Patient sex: M
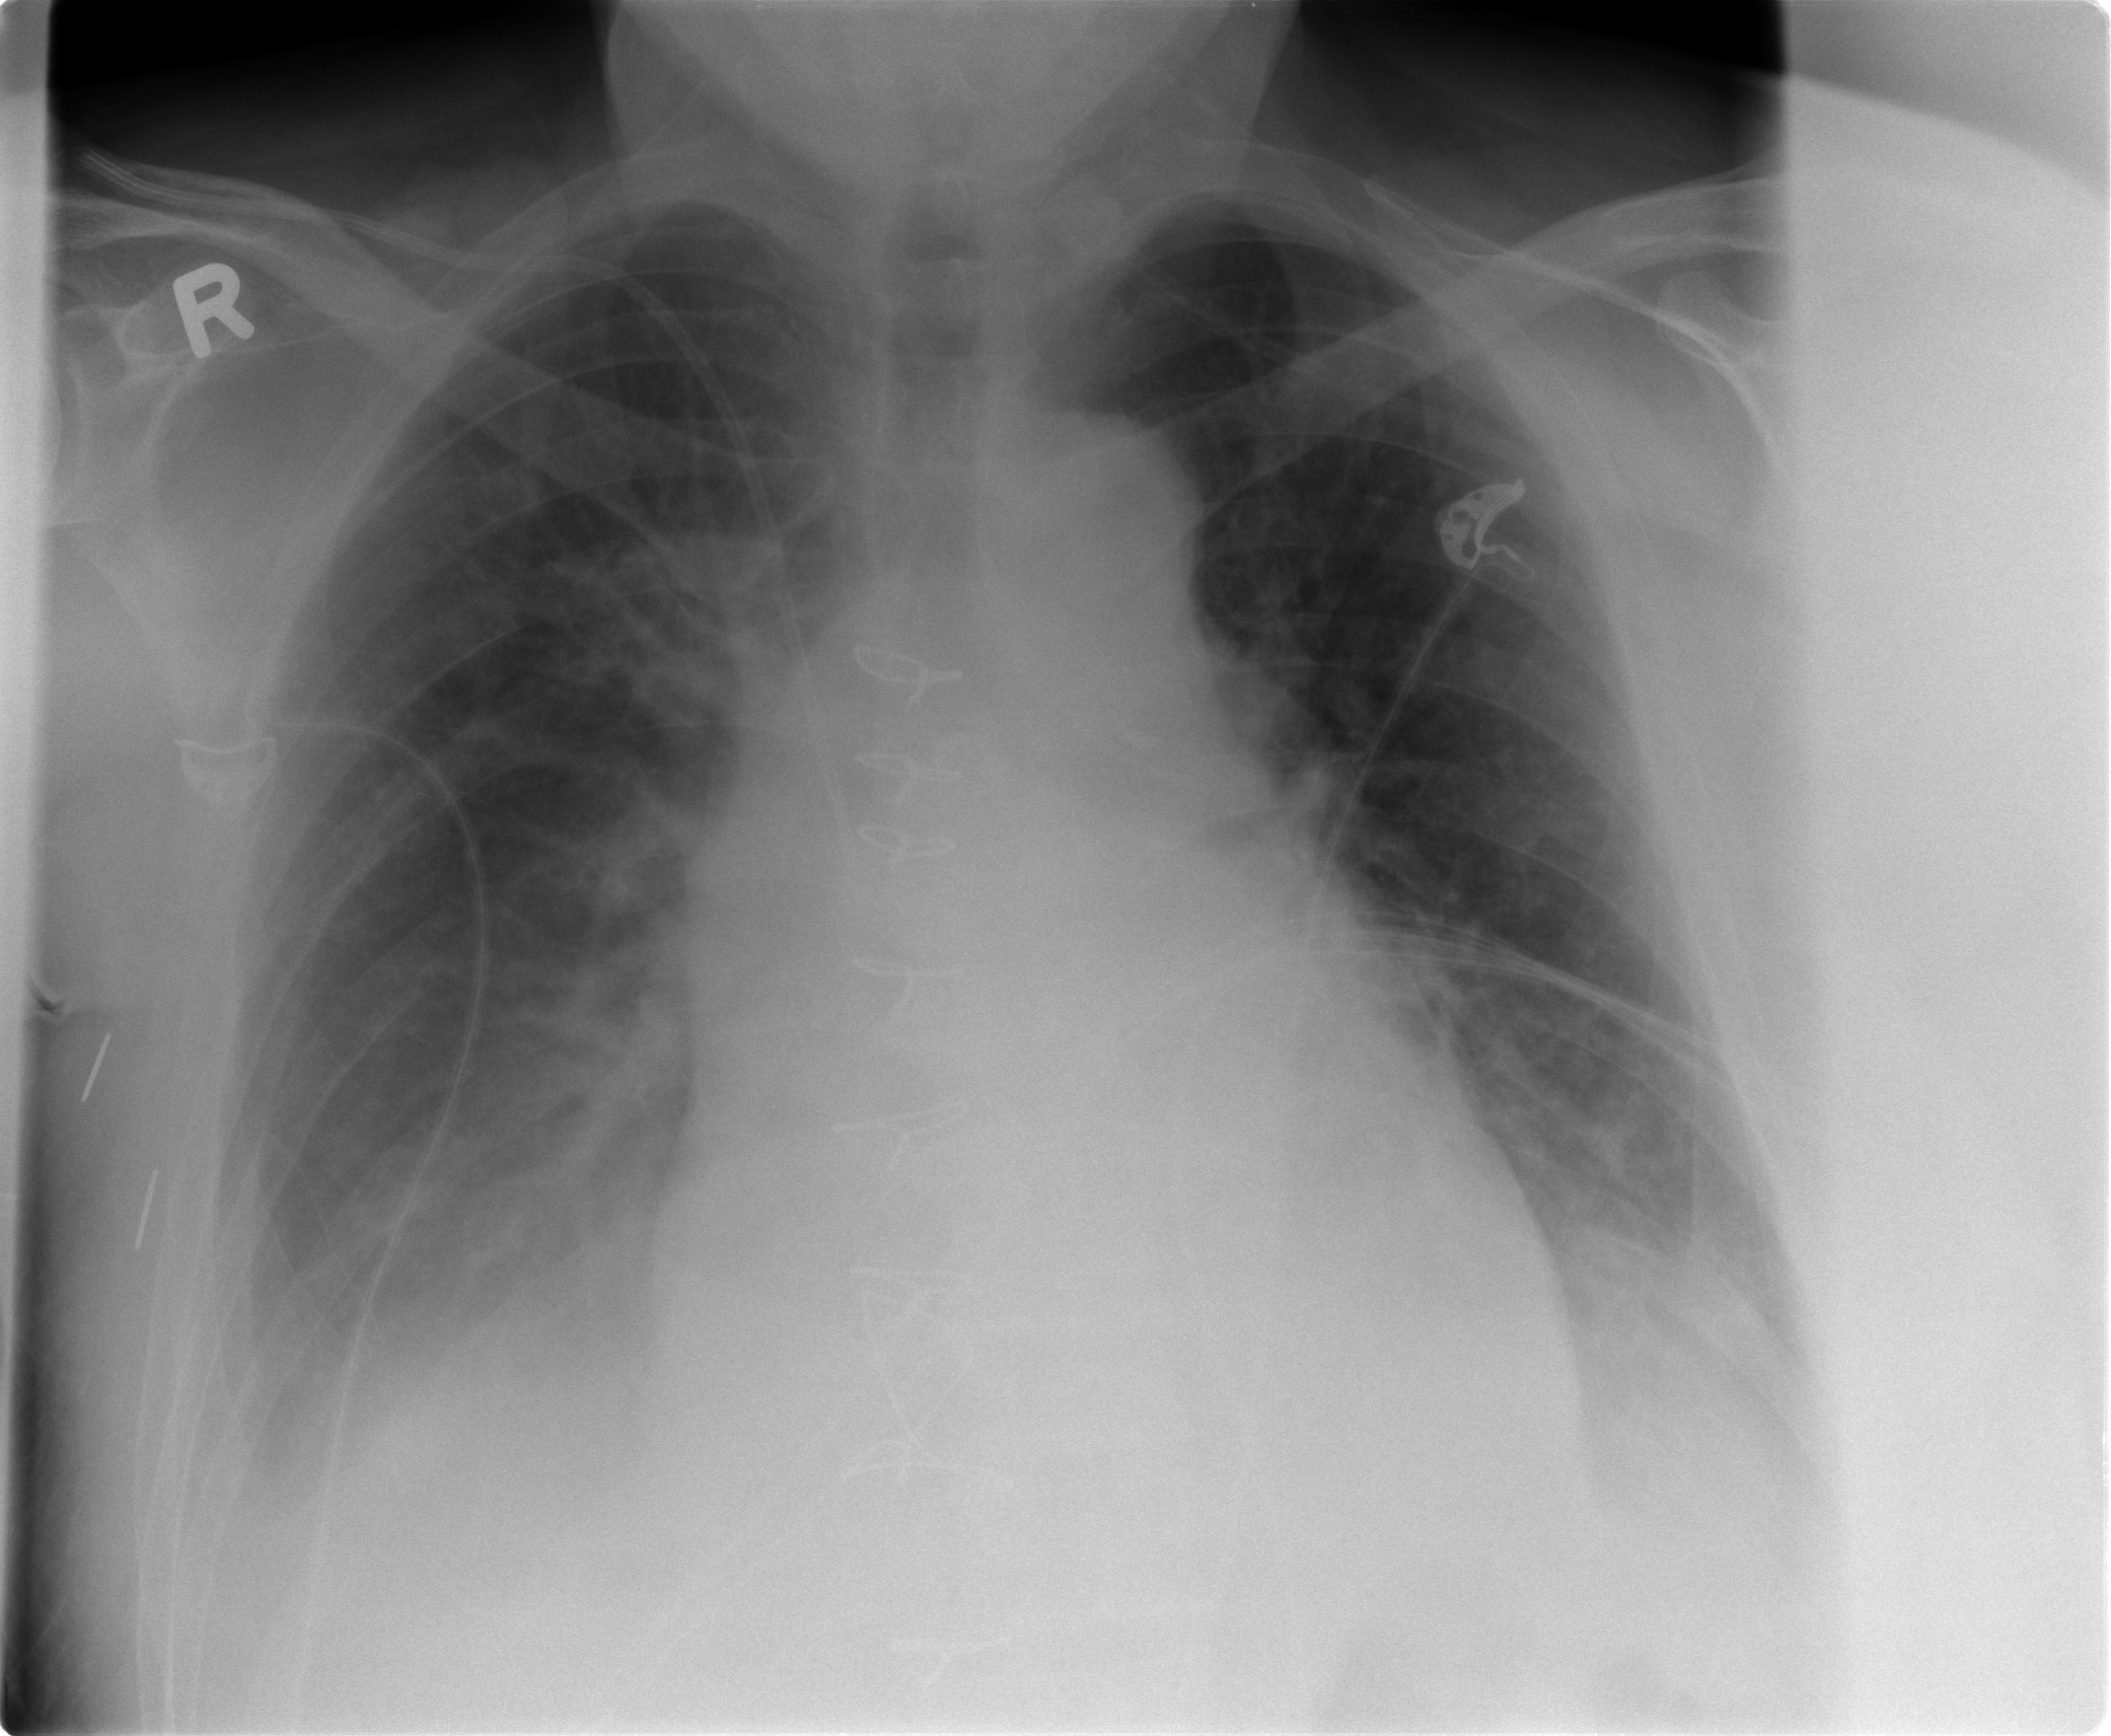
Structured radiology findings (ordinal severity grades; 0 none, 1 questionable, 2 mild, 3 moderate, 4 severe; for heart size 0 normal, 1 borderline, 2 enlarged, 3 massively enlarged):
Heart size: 1
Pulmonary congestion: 2
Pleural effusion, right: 2
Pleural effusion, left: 1
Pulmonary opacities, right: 1
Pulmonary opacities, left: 0
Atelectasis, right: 2
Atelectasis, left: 0